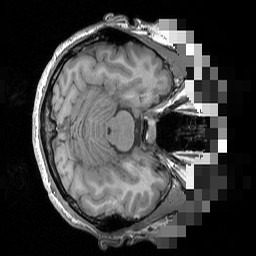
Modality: T1w
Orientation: axial
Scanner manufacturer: siemens
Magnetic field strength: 3 T
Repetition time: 1.5 s
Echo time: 0.00291 s